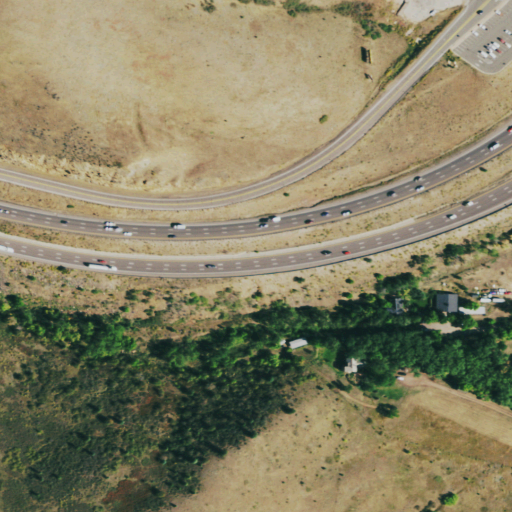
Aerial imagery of valley in Colorado named Mount Vernon Canyon containing shrub, medium intensity development, low intensity development, grassland, woody wetlands, evergreen forest, high intensity development, open development, and barren land